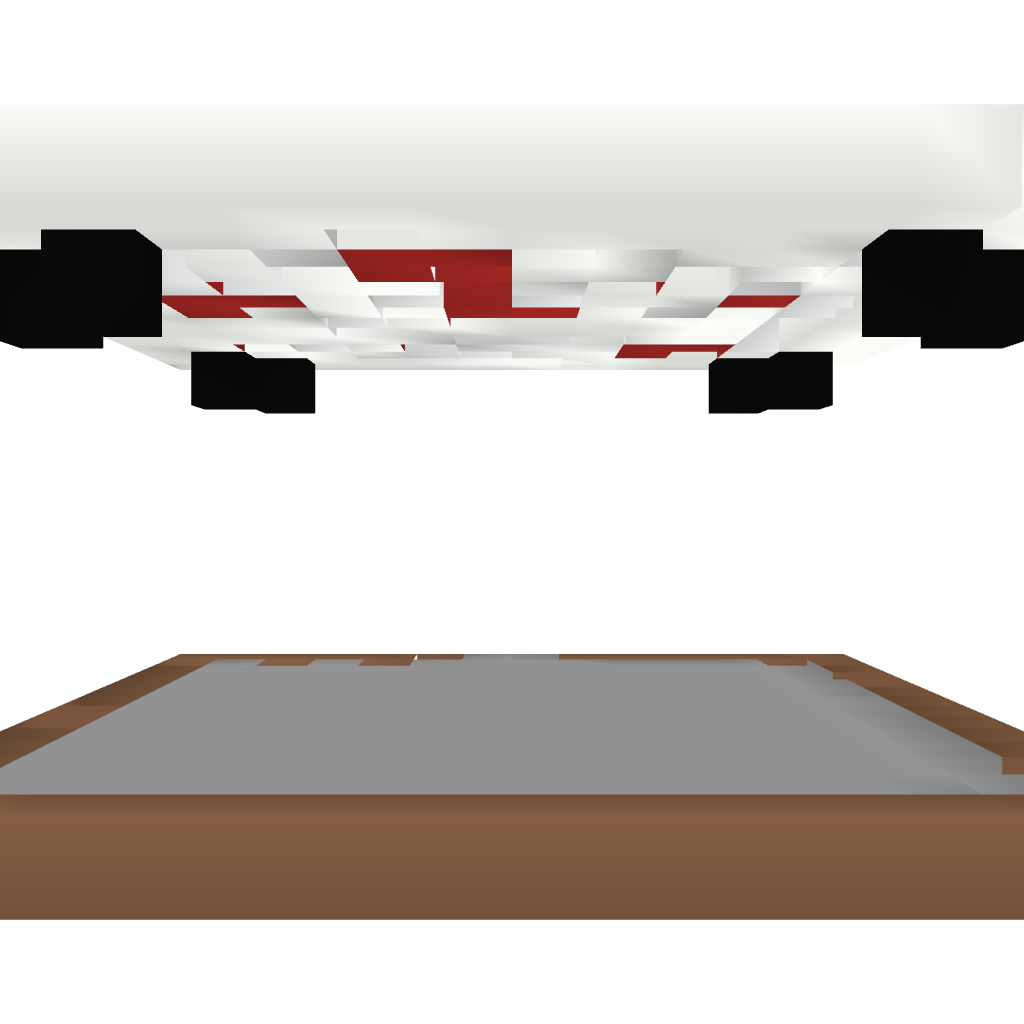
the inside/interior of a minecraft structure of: Empty cake